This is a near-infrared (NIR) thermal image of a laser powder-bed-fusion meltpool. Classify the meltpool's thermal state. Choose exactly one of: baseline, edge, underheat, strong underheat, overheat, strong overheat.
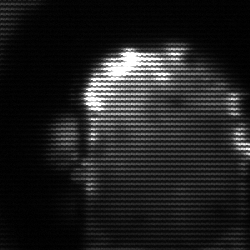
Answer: baseline